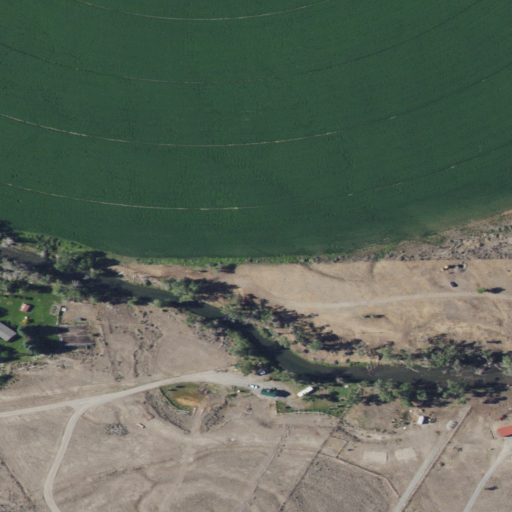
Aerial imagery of depression(s) in Idaho named Darlington Sinks containing cultivated crops, shrub, woody wetlands, low intensity development, and grassland